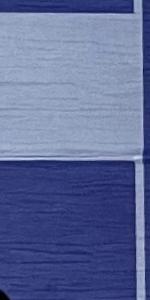
Label: Empty